Question:
I just started with fragment design for HoneyComb. I created two fragments. When i click the button 'santhosh'(in left side of pic), one button is created in the another fragment(right side of pic). Next I want to make listener for next button, so that next activity is created in the same fragment(ie. new activity within the right side fragment). My codes below.
main.xml
'''
<?xml version="1.0" encoding="utf-8"?>
<LinearLayout xmlns:android="http://schemas.android.com/apk/res/android"
android:layout_width="match_parent"
android:layout_height="match_parent"
android:orientation="horizontal" >
<fragment class="com.fragment.example.Titles"
android:id="@+id/titles" android:layout_weight="1"
android:layout_width="0px"
android:layout_height="match_parent" />
<FrameLayout android:id="@+id/details" android:layout_weight="1"
android:layout_width="0px"
android:layout_height="match_parent" />
</LinearLayout>
'''
FragmentExample.java
'''
public class FragmentExample extends Activity {
/** Called when the activity is first created. */
@Override
public void onCreate(Bundle savedInstanceState) {
super.onCreate(savedInstanceState);
setContentView(R.layout.main);
}
}
'''
Titles.java
'''
public class Titles extends Fragment {
public FragmentTransaction ft;
@Override
public View onCreateView(LayoutInflater inflater,
ViewGroup container, Bundle savedInstanceState) {
View v = inflater.inflate(R.layout.main1, null);
Button button1 = (Button)v.findViewById(R.id.button1);
button1.setText("santhosh");
button1.setOnClickListener(new OnClickListener() {
@Override
public void onClick(View arg0) {
// TODO Auto-generated method stub
DetailsFragment details = (DetailsFragment)
getFragmentManager().findFragmentById(R.id.details);
if (details == null || details.getShownIndex() != 1) {
// Make new fragment to show this selection.
details = DetailsFragment.newInstance(1);
// Execute a transaction, replacing any existing
// fragment with this one inside the frame.
ft
= getFragmentManager().beginTransaction();
ft.add(R.id.details, details, "detail");
ft.setTransition(
FragmentTransaction.TRANSIT_FRAGMENT_FADE);
ft.commit();
}
}
});
return v;
}
}
'''
DetailsFragment.java
'''
public class DetailsFragment extends Fragment {
/**
* Create a new instance of DetailsFragment, initialized to
* show the text at 'index'.
*/
Titles title = new Titles();
String[] titles = {"Title1", "Title2", "Title3", "Title4"};
public static DetailsFragment newInstance(int index) {
DetailsFragment f = new DetailsFragment();
// Supply index input as an argument.
Bundle args = new Bundle();
args.putInt("index", index);
f.setArguments(args);
return f;
}
public int getShownIndex() {
return getArguments().getInt("index", 0);
}
@Override
public View onCreateView(LayoutInflater inflater,
ViewGroup container, Bundle savedInstanceState) {
if (container == null) {
// Currently in a layout without a container, so no
// reason to create our view.
return null;
}
Button button = new Button(getActivity());
button.setText("Next");
button.setOnClickListener(new OnClickListener() {
@Override
public void onClick(View v) {
// TODO Auto-generated method stub
}
});
return button;
}
}
'''
From the DetailsFragment.java i want to display a new Activity with that fragment.
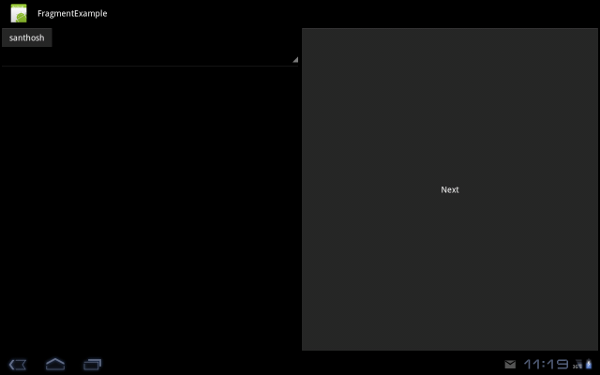
Answer: > Next I want to make listener for next button, so that next activity is created in the same fragment(ie. new activity within the right side fragment).
This is not supported, sorry. Nested activities are deprecated.